Field crop: tomato
Growth stage: 1
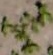
Species: portulaca